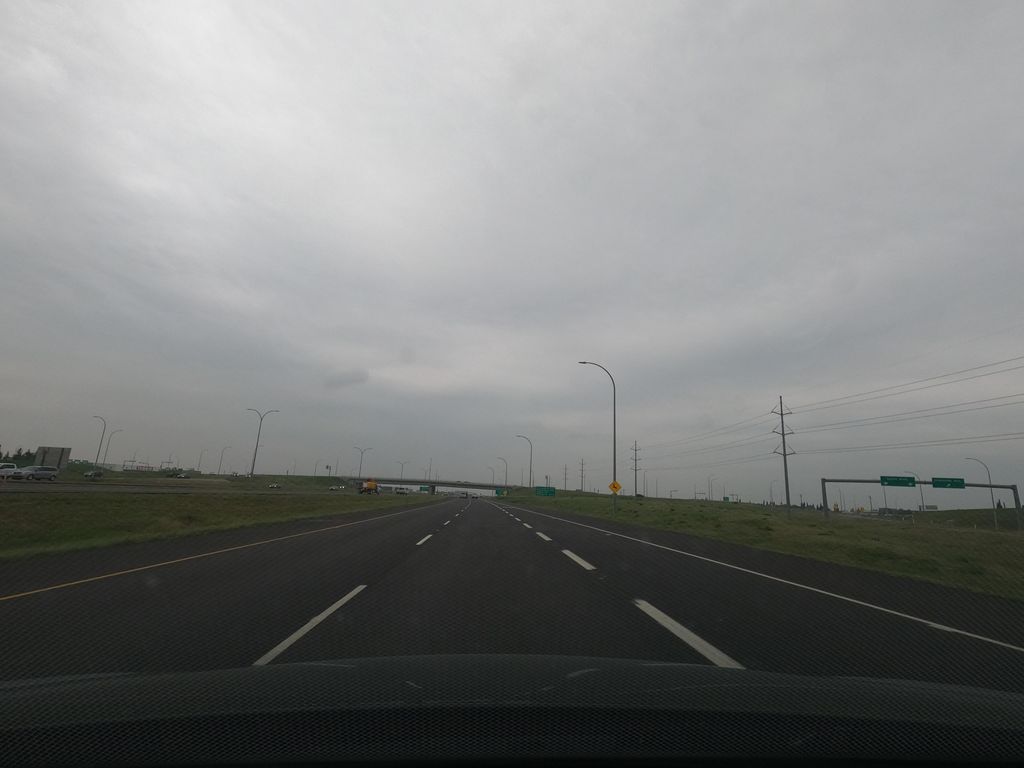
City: calgary